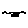
Label: fish